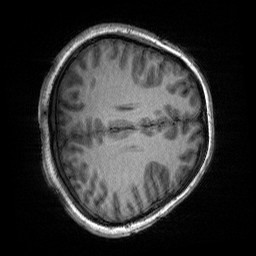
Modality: T1w
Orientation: axial
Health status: healthy
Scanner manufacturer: siemens
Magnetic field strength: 3 T
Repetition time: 2.3 s
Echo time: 0.00228 s